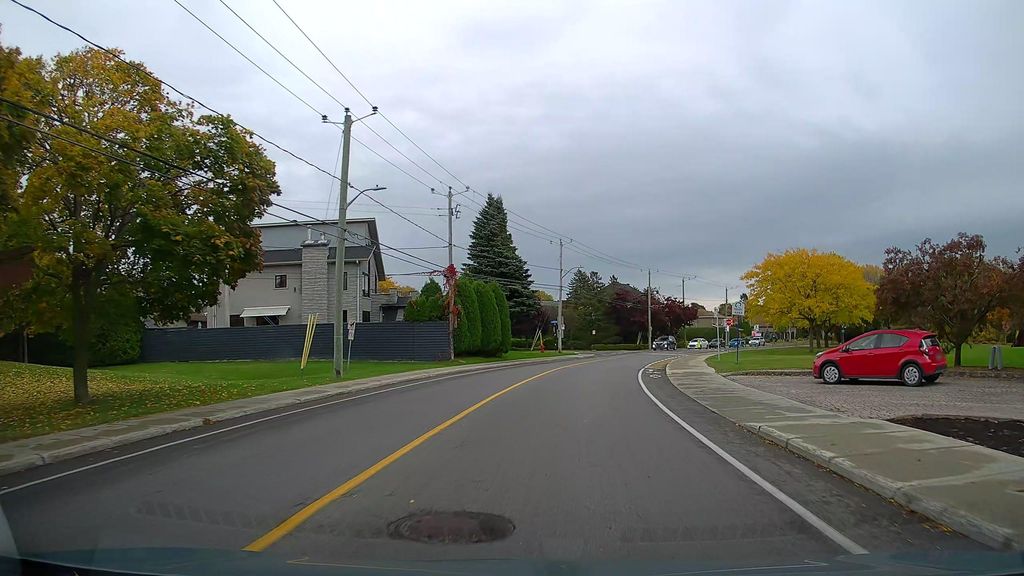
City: montreal